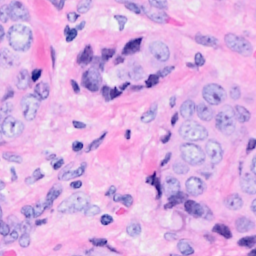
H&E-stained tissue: Breast